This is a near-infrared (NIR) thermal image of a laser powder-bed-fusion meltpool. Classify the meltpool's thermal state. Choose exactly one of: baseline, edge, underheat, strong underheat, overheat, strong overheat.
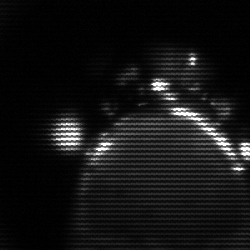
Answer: edge